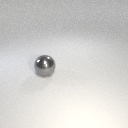
large gray metal sphere